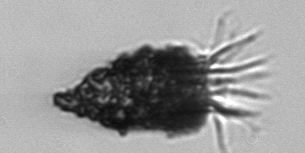
Label: Tintinnopsis